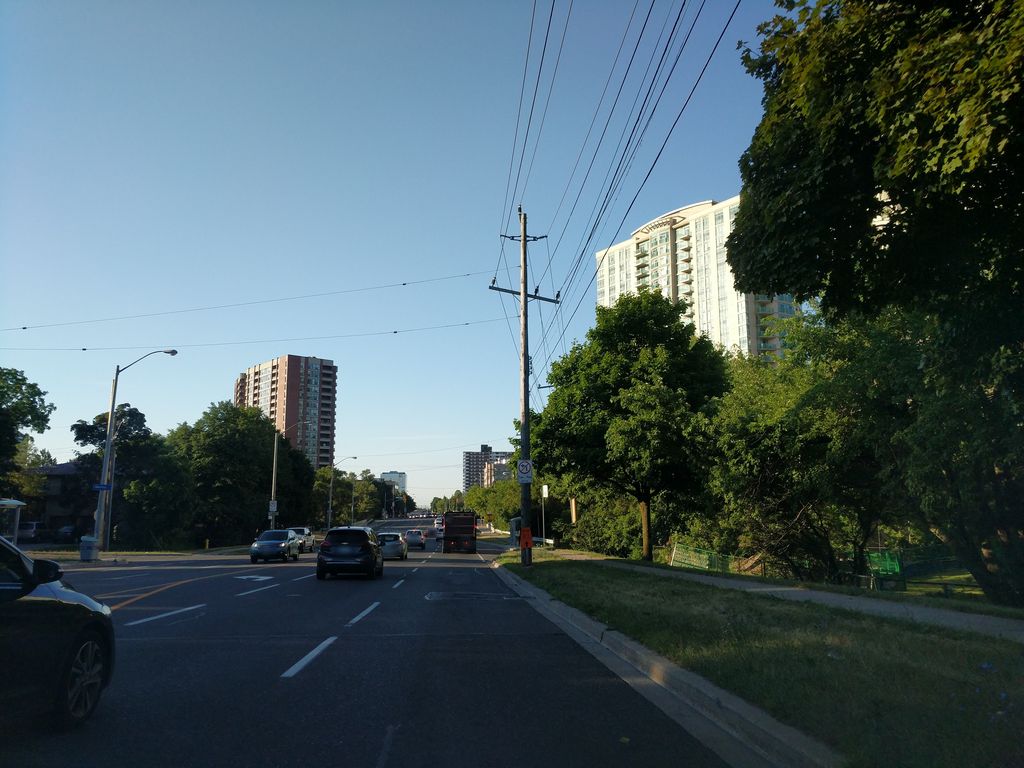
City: toronto